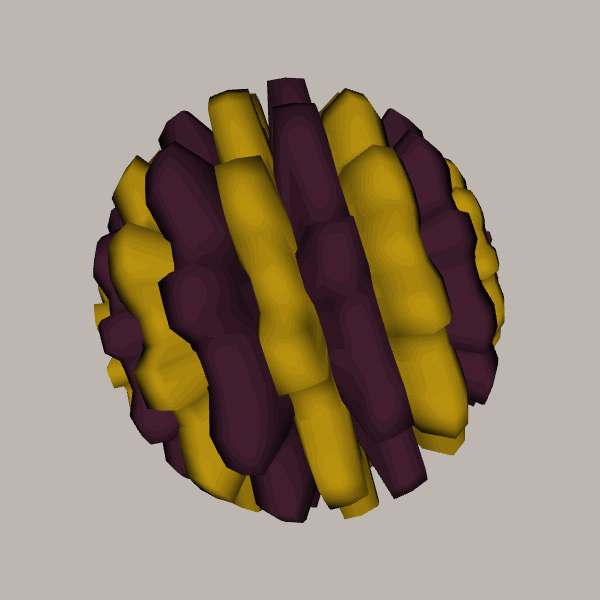
Background: light